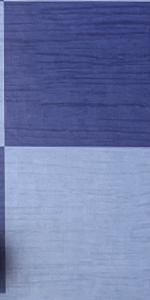
Label: Empty